Interaction volume radius: 5 \u00c5
Interaction volume height: 30 \u00c5
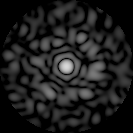
Disorder parameter: 0.8463